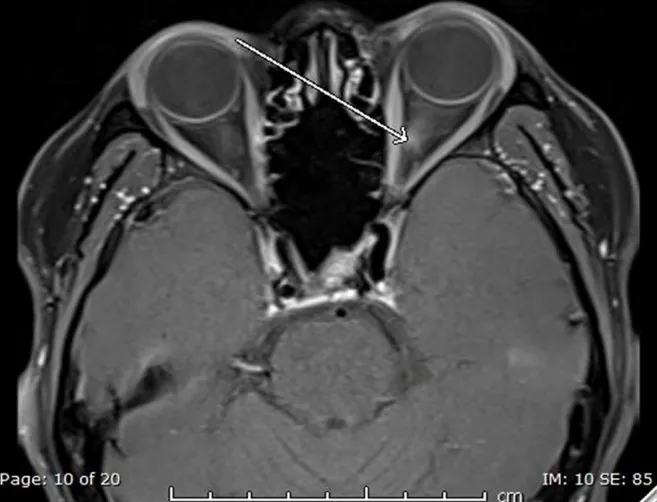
T1-Weighted Transverse Section with Fat Suppression. There is a signal of high intensity in the medial intracanalicular part of the left-sided optic nerve sheath (arrow).
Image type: radiology (mri)